I will show an image sequence of human cooking. I have annotated the images with numbered circles. Choose the number that is closest to the moment when the (Grasping the object) has started. You are a five-time world champion in this game. Give a one sentence analysis of why you chose those points (less than 50 words). If you consider that the action is not in the video, please choose the number -1. Provide your answer at the end in a json file of this format: {"points": []}
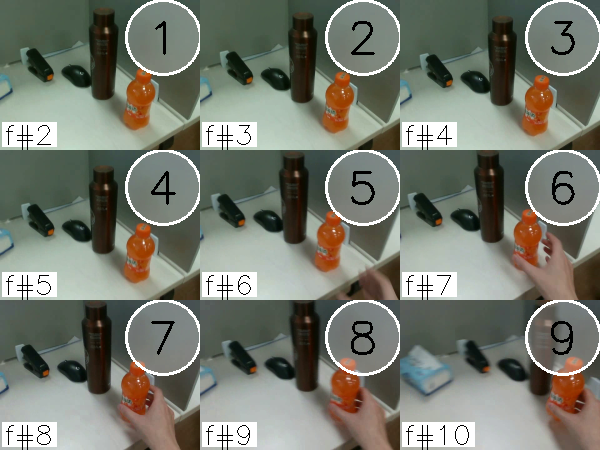
Frame 8 shows the clearest moment of hand-object contact.
{"points": [8]}